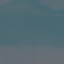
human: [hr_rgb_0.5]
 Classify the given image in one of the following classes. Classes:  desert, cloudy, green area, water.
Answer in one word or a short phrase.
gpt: water